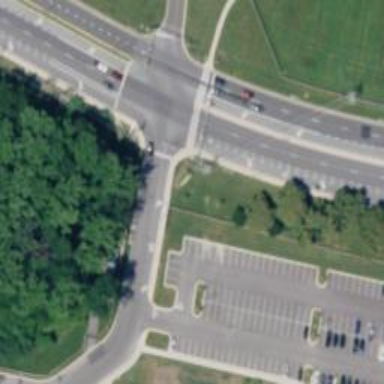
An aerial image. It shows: Zebra crossing on footway.